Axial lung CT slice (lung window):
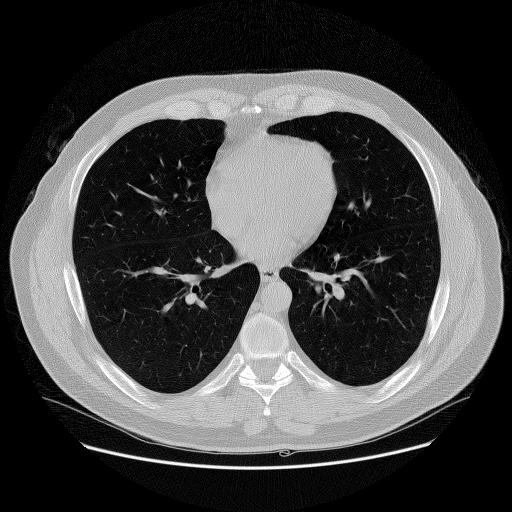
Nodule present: no